Question: How can I do to create a loading jframe without title bar like Eclipse in the image...

I used setUndecorate() to remove the title bar and a thread to wait 3 seconds then open the main window but it wouldn't work ...
I'm not thinking to use a progressbar...
How can I do??
Thanks in advance.
Best rgards,
Ali
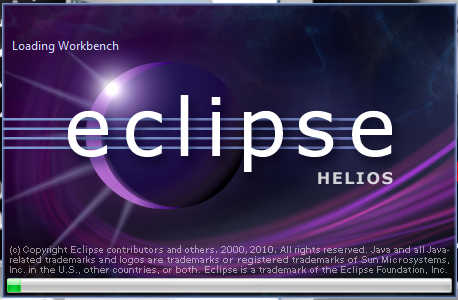
Answer: Another way could be what you already thought of: display an undecorated JFrame when the application starts, then instead of just waiting for a few seconds (you could do that as well, if you want users to read some info) just keep initializing the application. When initialization is finished, close the "splash screen" (undecorated JFrame) and open the actual application JFrame.
This would enable you to display dynamic information (like a progress bar if you later want to, some text etc.). If all you need is a static splash screen, go for Andrew's advice and use the built in splash screen functionality.